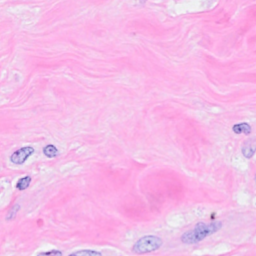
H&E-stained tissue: Breast